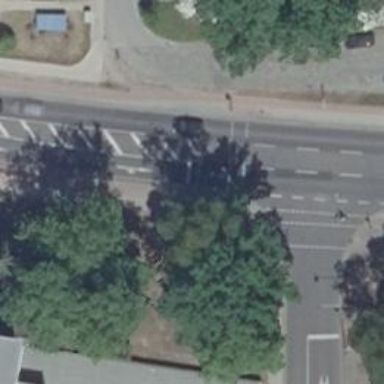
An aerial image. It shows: Road with traffic signals at crossing.